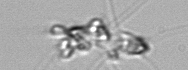
Label: Chaetoceros_didymus_TAG_external_flagellate